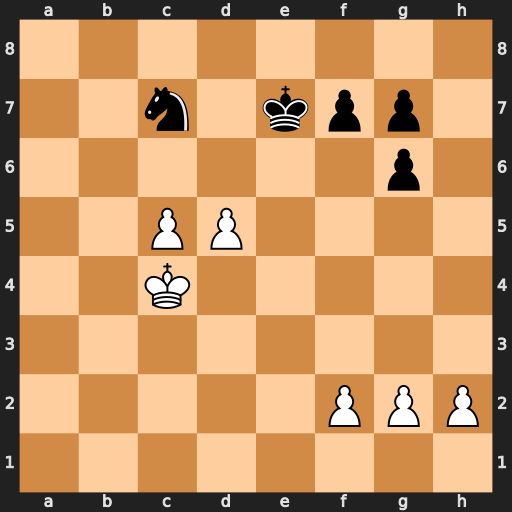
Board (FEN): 8/2n1kpp1/6p1/2PP4/2K5/8/5PPP/8
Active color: w
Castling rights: -
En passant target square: -
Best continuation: d6+ Kd7 dxc7